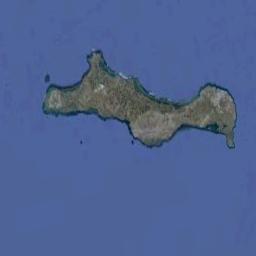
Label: island